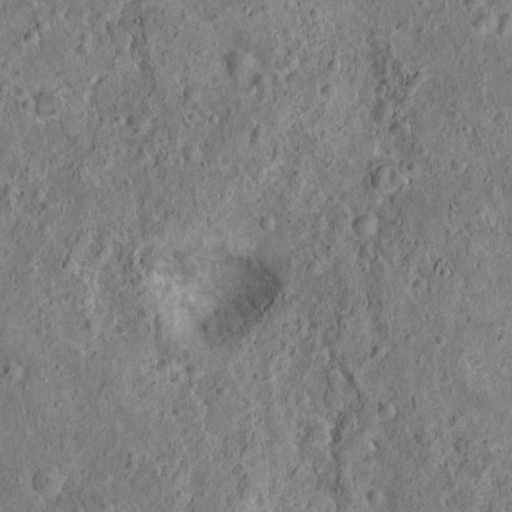
Classes present: Background, Cone